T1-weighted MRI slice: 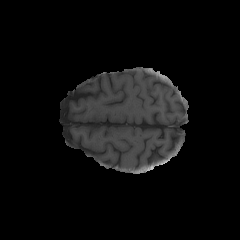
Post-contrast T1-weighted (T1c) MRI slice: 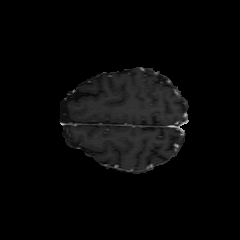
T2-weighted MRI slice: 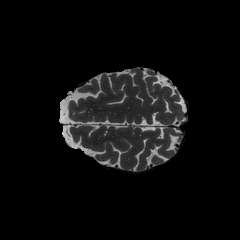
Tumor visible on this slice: no